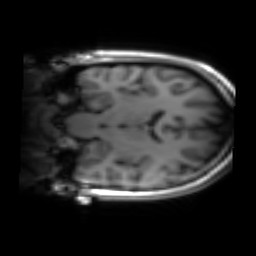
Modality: inplaneT1
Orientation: coronal
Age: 24
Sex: female
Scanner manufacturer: siemens
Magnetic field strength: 3 T
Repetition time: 1.2 s
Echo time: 0.00251 s